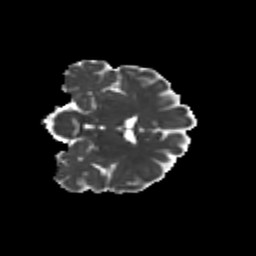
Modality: MD
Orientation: coronal
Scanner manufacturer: siemens
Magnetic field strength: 3 T
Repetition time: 9.2 s
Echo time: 0.084 s